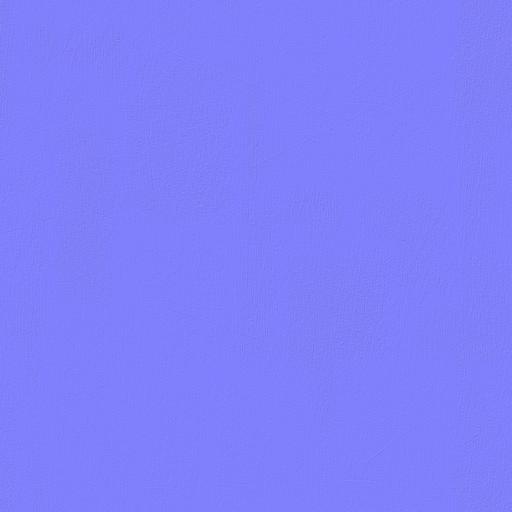
fine smooth wood wooden